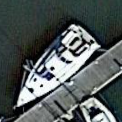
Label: civil